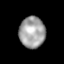
Tissue: lung
Cell type: Epithelial cells
Senescence score: 0.1872
Nuclear area (px): 794
Mean DAPI intensity: 160.537